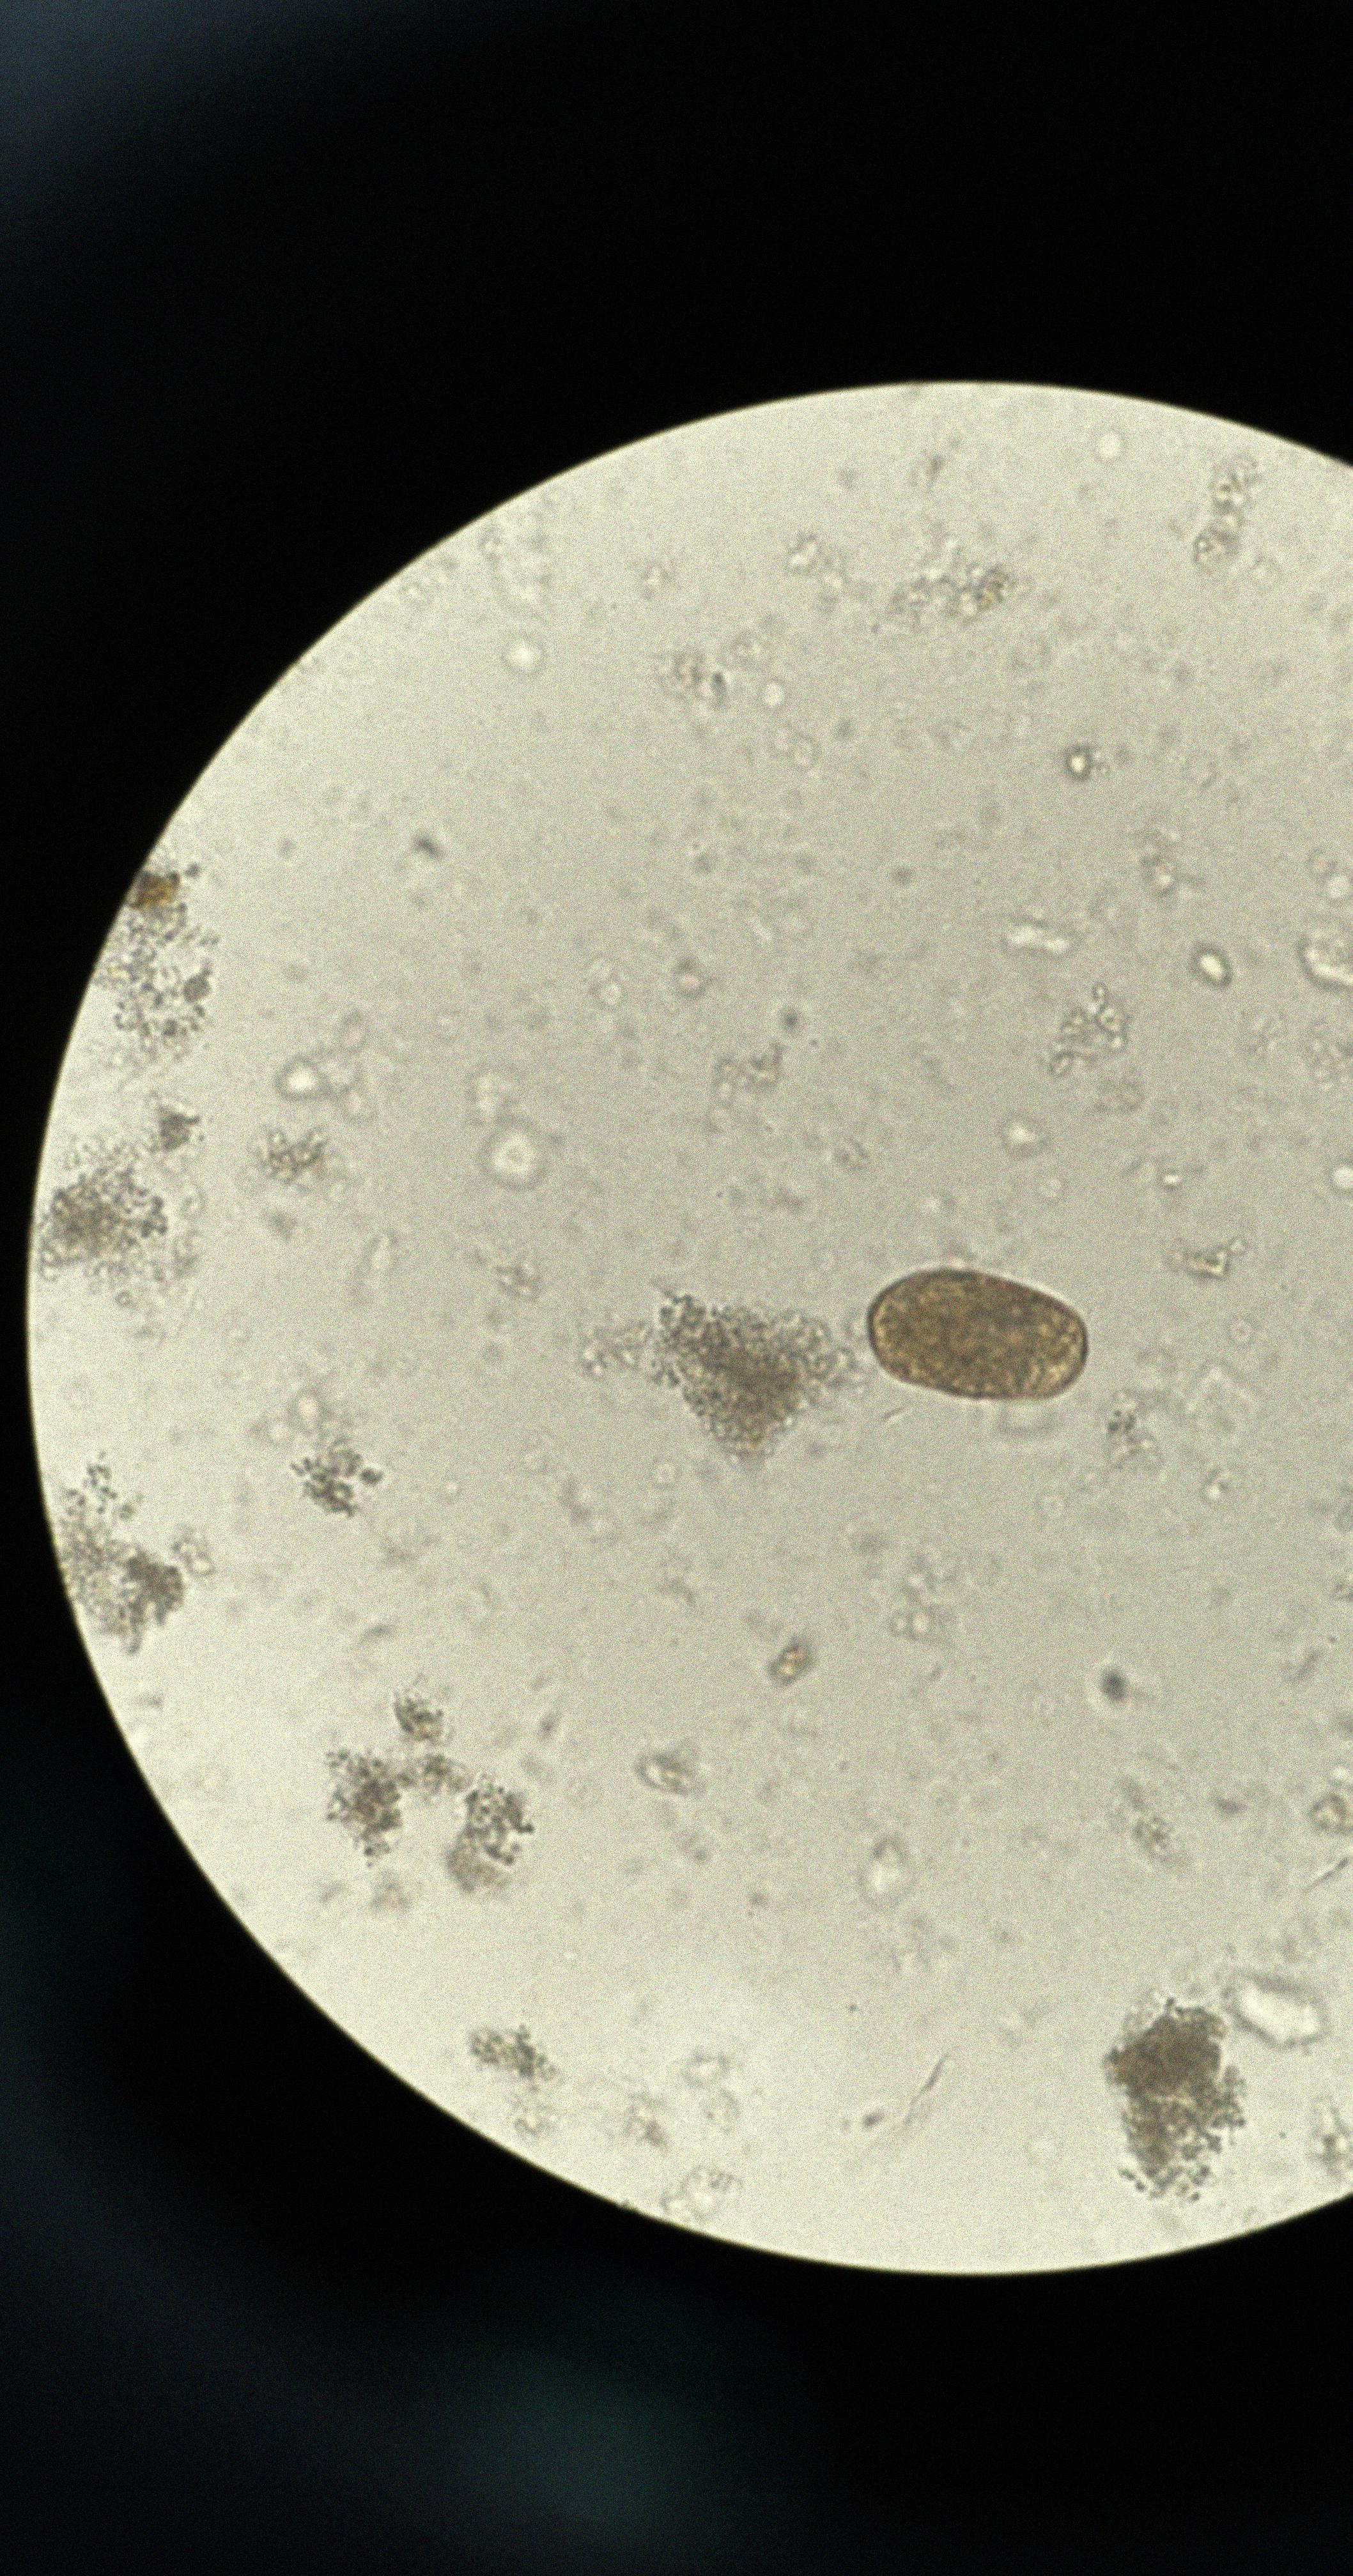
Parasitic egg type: Paragonimus spp